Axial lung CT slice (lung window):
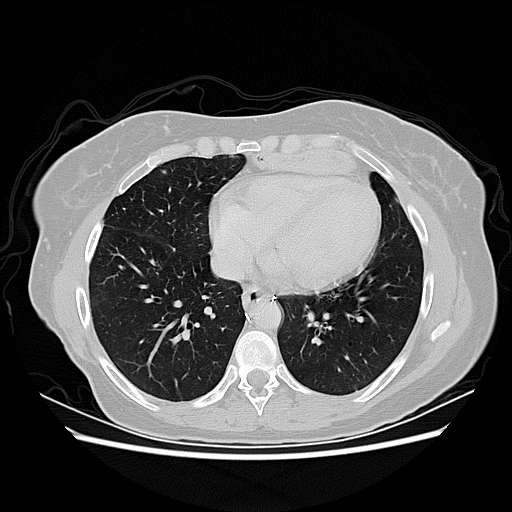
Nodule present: no